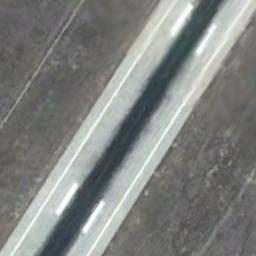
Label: runway